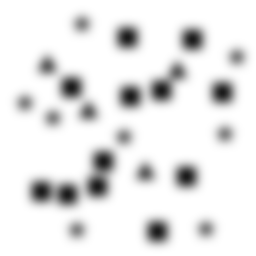
Squares: 12
Triangles: 4
Stars: 8
Total shapes: 24